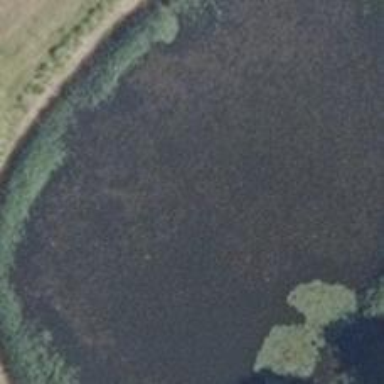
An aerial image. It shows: Pond with natural water.